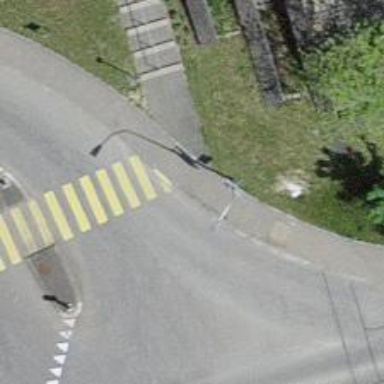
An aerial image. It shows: Set of steps on the road.